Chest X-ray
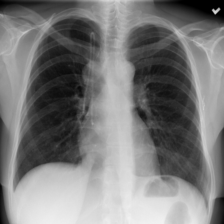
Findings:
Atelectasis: negative
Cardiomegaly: negative
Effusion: negative
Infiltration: negative
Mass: positive
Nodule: negative
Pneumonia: negative
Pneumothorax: negative
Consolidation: negative
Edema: negative
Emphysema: negative
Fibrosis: negative
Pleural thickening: negative
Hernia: negative